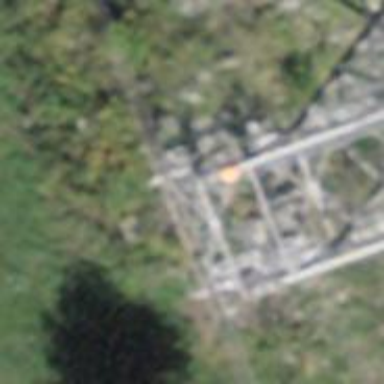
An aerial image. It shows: Pylon used for aerialway.